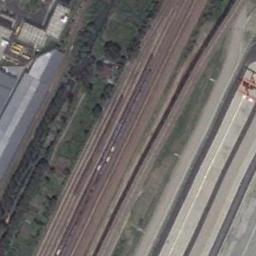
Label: railway